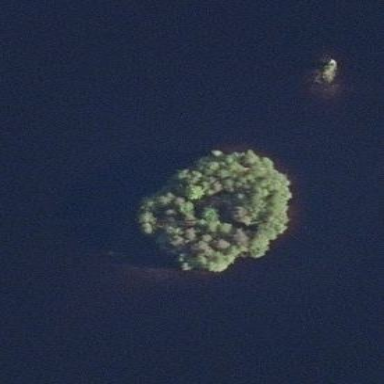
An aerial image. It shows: Islet covered with woodland.